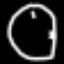
Label: clock